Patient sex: M
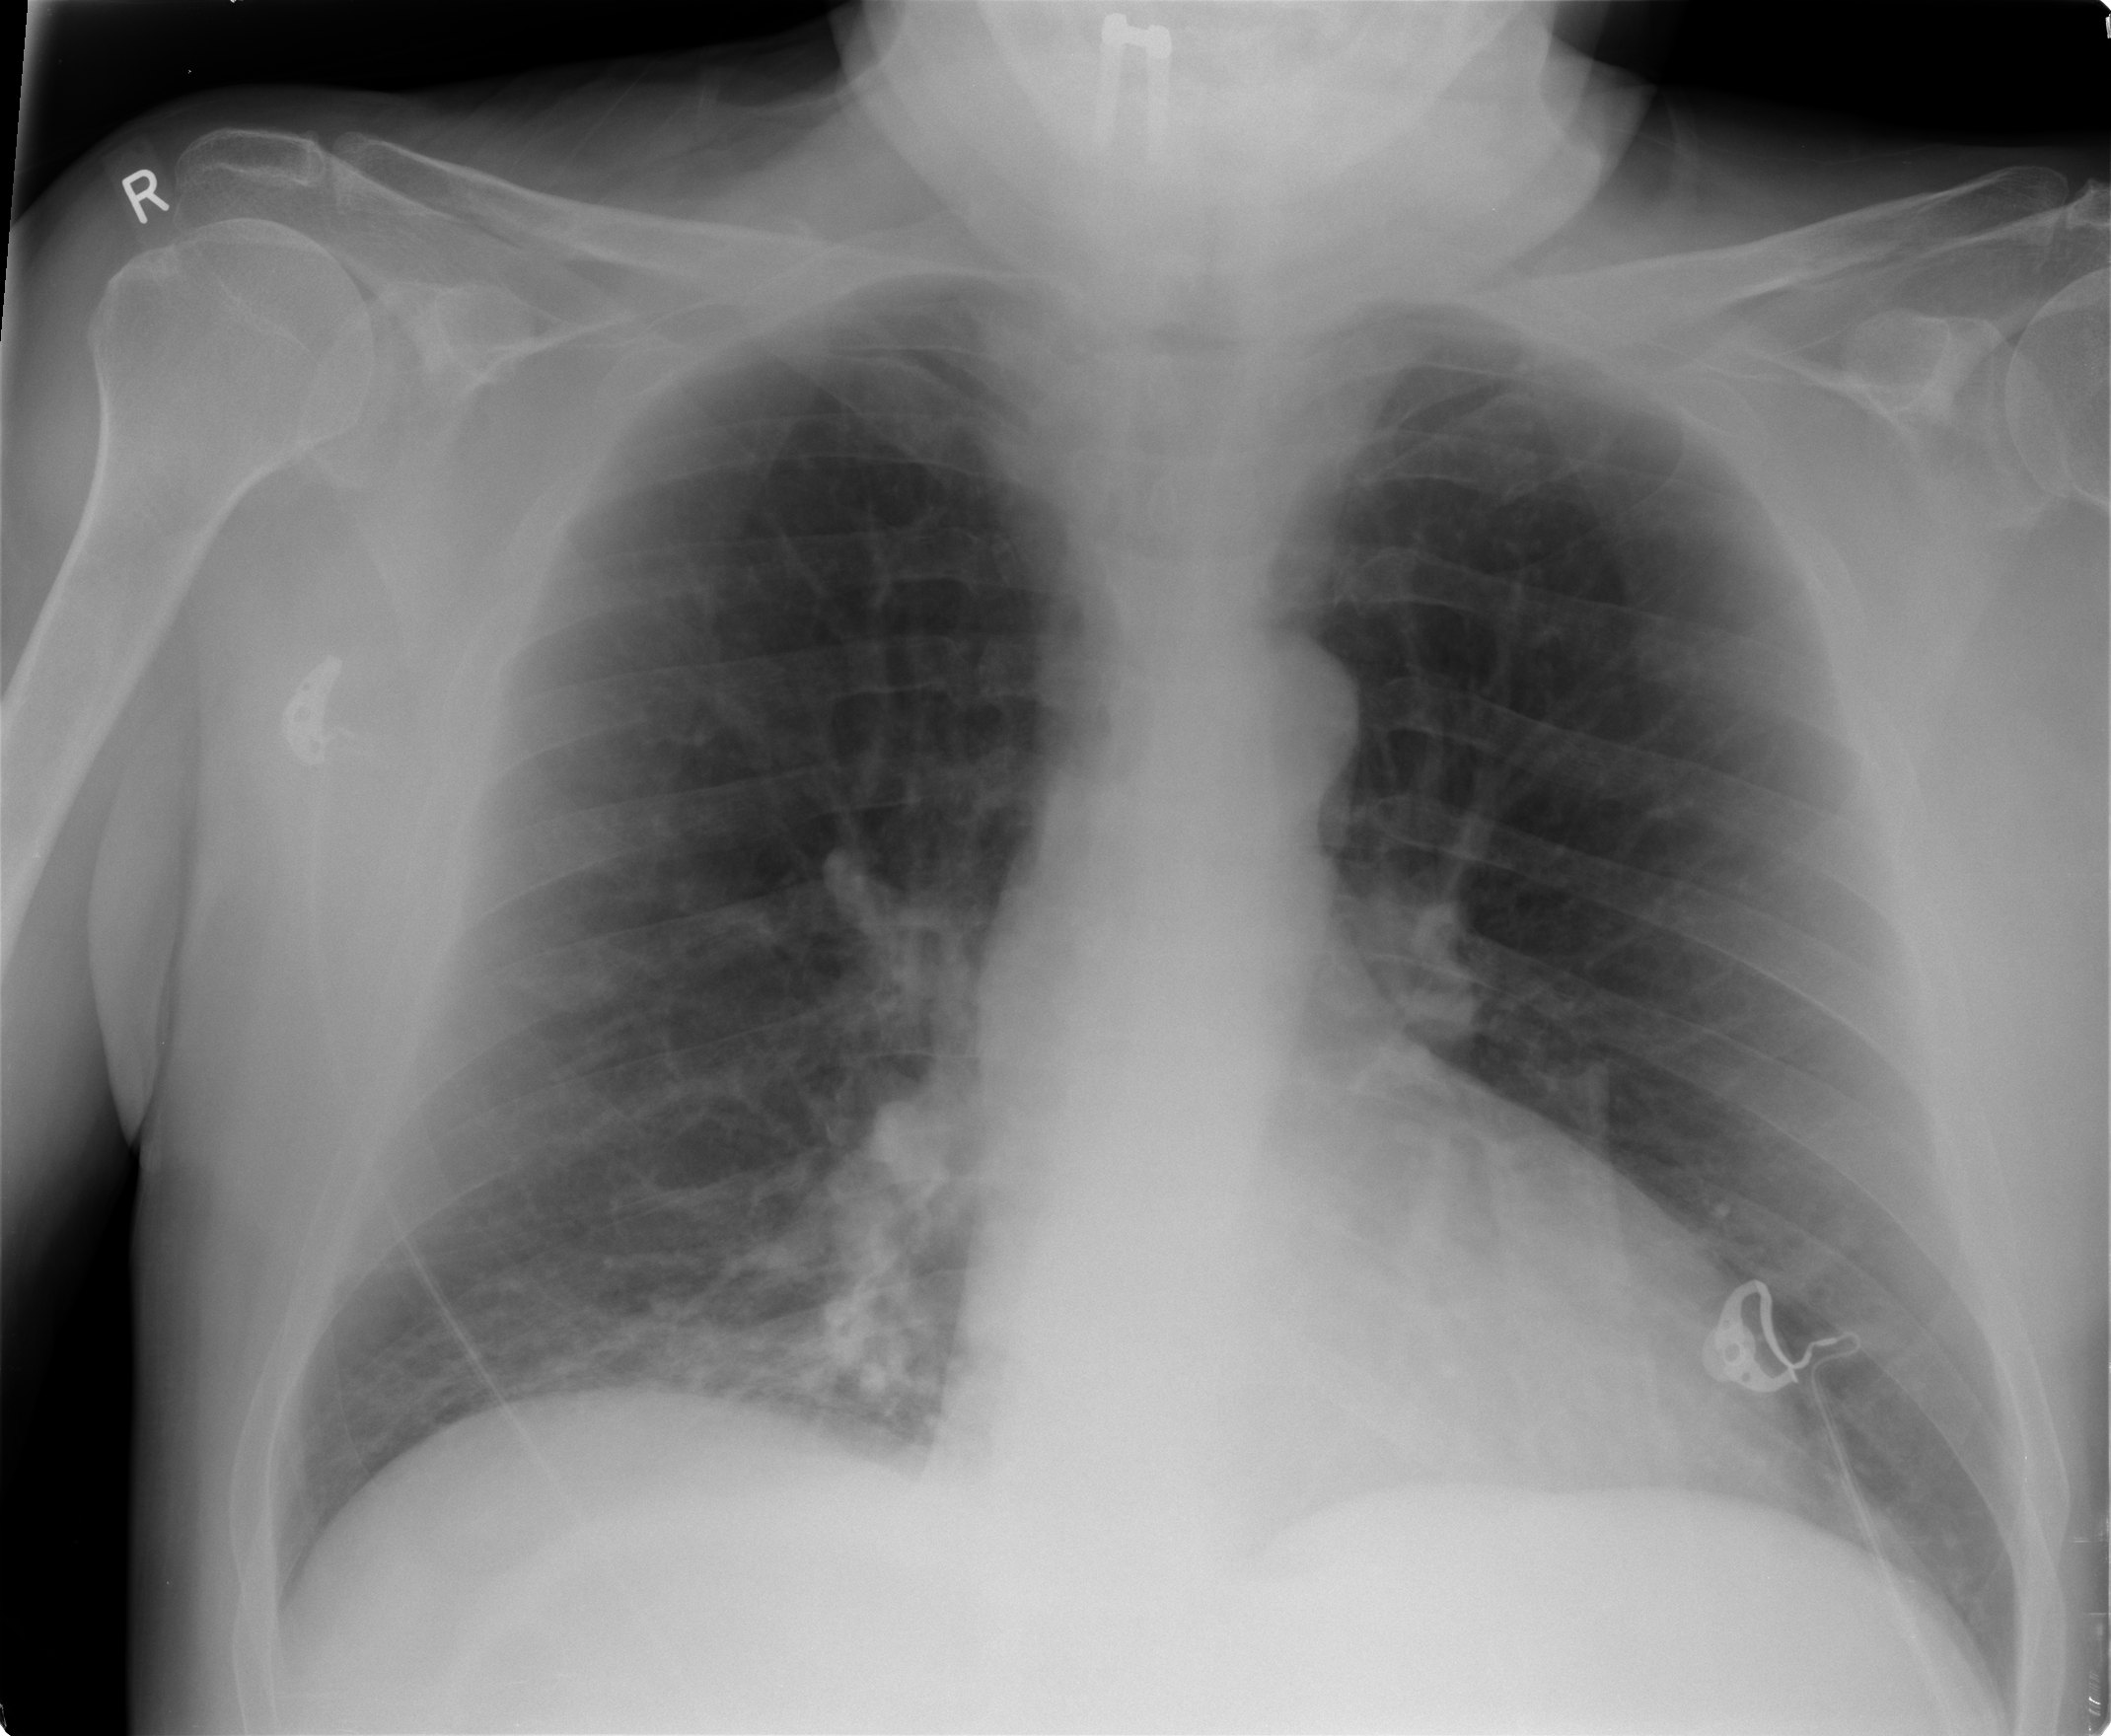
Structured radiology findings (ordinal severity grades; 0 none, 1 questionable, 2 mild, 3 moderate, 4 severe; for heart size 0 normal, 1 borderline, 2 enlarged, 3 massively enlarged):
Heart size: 0
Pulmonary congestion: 0
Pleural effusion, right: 0
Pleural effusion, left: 0
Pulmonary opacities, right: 2
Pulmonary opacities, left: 0
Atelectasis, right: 2
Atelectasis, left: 0